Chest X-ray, PA view. Patient: 54 years old, sex M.
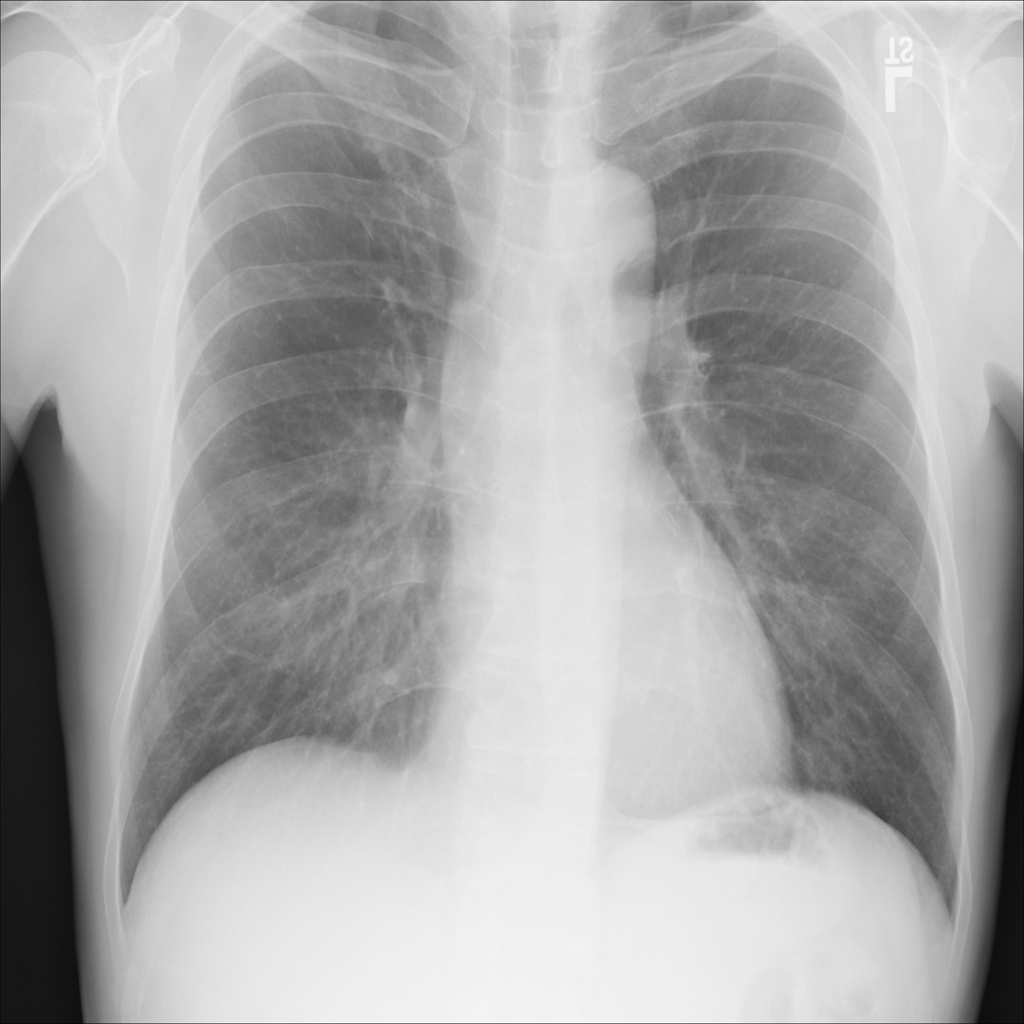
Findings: No Finding